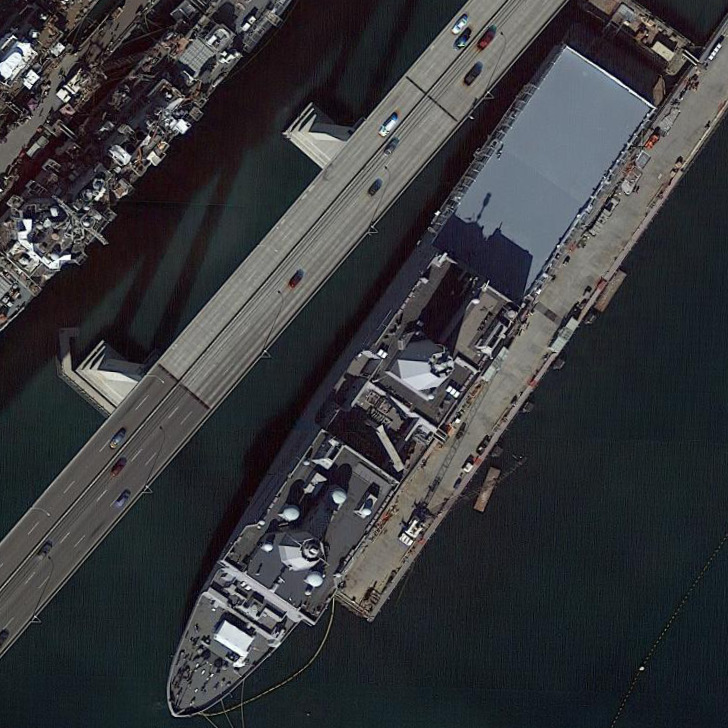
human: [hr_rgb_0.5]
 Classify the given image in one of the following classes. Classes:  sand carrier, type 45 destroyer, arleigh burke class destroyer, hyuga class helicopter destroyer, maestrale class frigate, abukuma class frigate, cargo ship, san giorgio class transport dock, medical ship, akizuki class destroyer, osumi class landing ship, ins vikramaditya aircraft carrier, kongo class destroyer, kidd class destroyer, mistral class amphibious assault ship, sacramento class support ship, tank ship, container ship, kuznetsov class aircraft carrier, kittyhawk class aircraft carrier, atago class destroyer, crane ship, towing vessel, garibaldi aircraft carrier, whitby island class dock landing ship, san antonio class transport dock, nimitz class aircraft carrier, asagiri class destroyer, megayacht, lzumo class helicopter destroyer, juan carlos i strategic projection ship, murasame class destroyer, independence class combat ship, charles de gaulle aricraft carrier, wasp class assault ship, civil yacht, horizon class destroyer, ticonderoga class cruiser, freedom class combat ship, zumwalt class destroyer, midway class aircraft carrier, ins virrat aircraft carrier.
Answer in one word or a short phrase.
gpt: San Antonio class transport dock